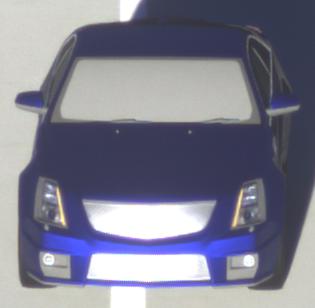
Make: Cadillac
Model: CTS-V
Detailed model: CTS-V (II) Limousine
Model produced from: 2008/11
Model produced until: 2010/12
Doors: 4
Color: blue
Road condition: dry road
Daytime: sunrise or sunset
Contrast: low contrast